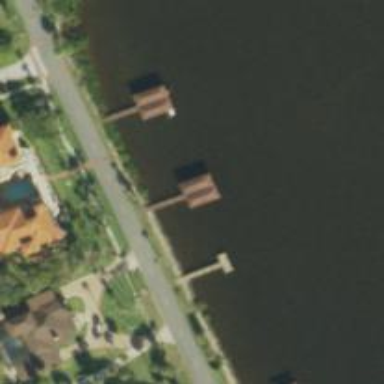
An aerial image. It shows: Man-made pier.